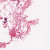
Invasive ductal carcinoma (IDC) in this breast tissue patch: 0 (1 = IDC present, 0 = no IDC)